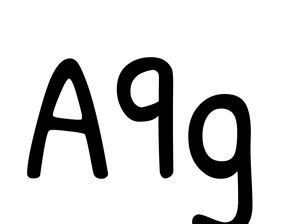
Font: PatrickHand-Regular